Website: bh-photo
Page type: customer-info-address
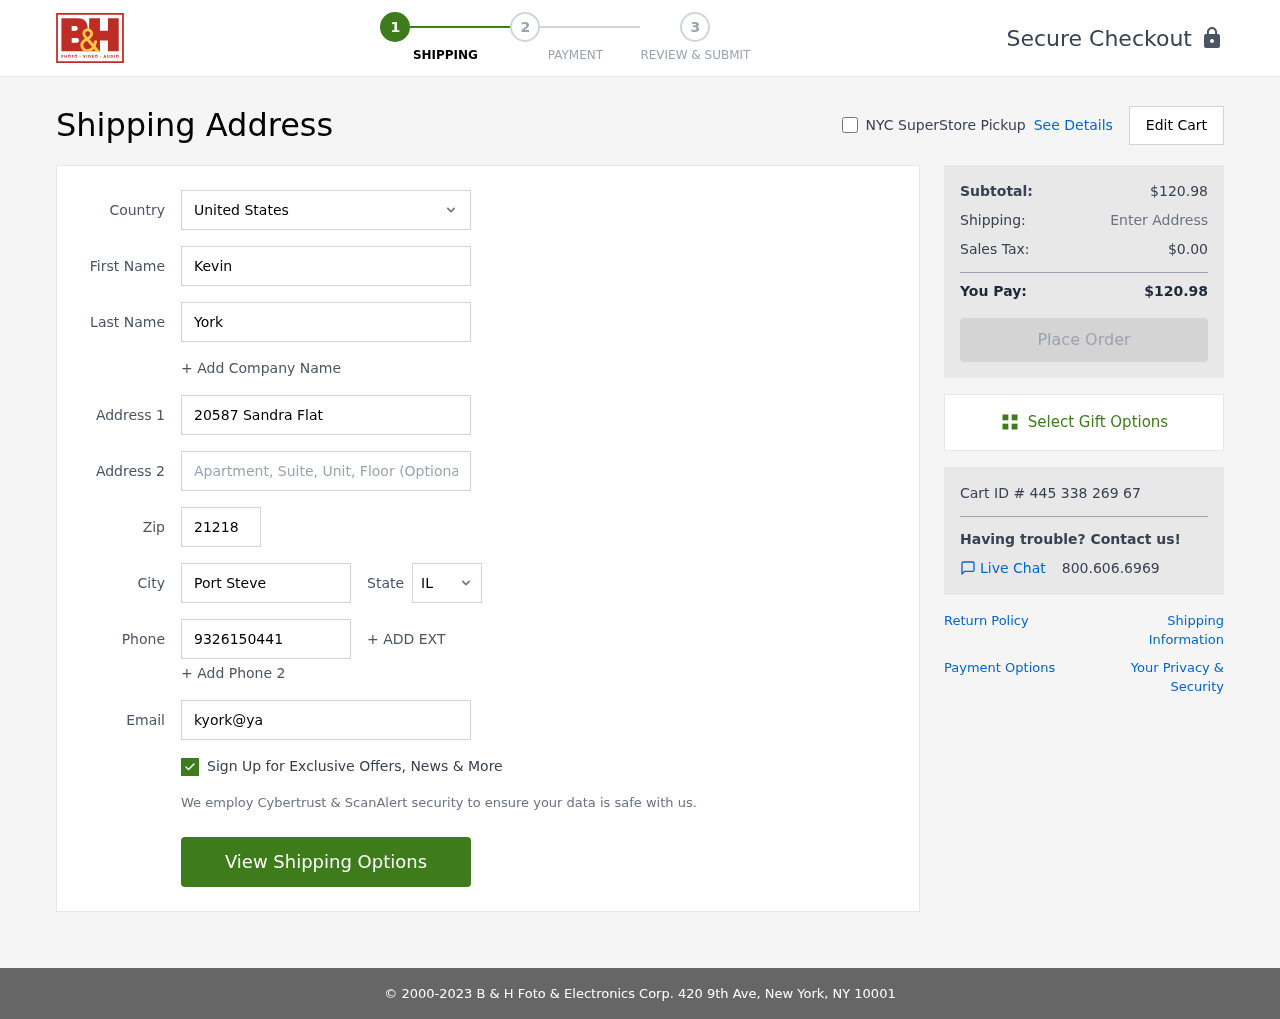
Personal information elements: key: PII_CITY
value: Port Steve
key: PII_COUNTRY
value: United States
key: PII_EMAIL
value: kyork@yahoo.com
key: PII_FIRSTNAME
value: Kevin
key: PII_LASTNAME
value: York
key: PII_PHONE
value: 9326150441
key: PII_POSTCODE
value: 21218
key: PII_STATE_ABBR
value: IL
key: PII_STREET
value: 20587 Sandra Flat
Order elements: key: ORDER_SUBTOTAL
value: $120.98
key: ORDER_TAX
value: $0.00
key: ORDER_TOTAL
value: $120.98
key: ORDER_ID
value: Cart ID # 445 338 269 67